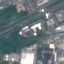
Label: Industrial